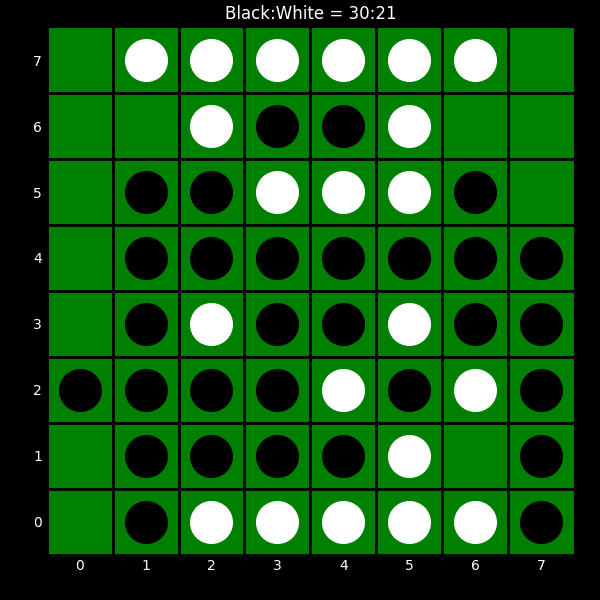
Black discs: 30
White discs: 21